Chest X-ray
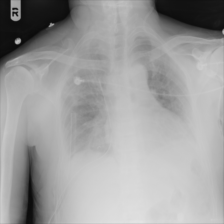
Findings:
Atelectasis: negative
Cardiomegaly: negative
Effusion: negative
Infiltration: negative
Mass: negative
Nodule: negative
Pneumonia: negative
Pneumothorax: negative
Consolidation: negative
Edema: negative
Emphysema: positive
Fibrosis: negative
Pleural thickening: negative
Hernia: negative